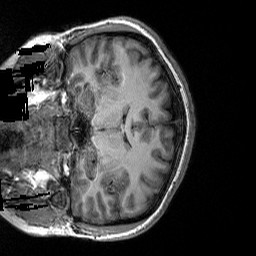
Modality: T1w
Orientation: coronal
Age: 28